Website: ulta-beauty
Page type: store-pickup
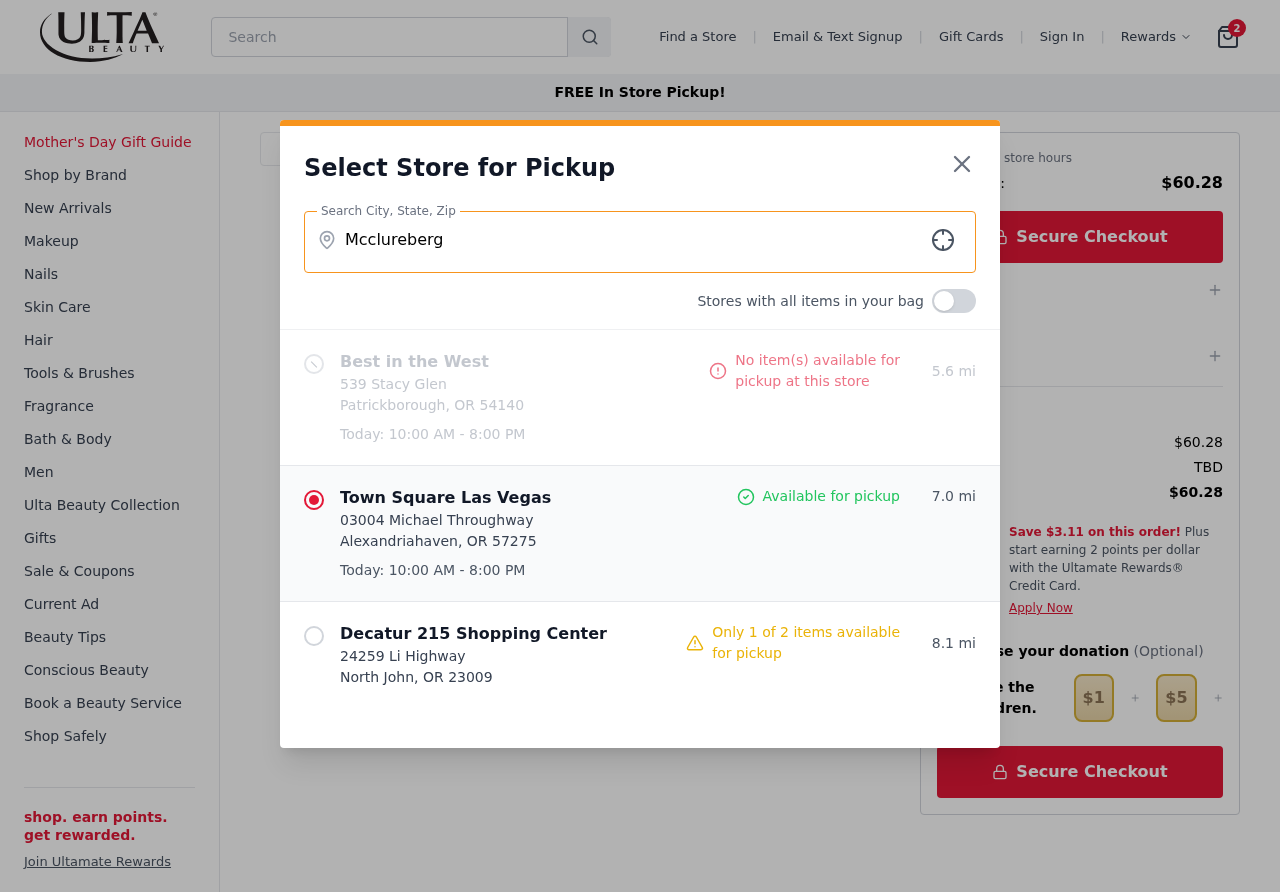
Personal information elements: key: PII_CITY
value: Mcclureberg
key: PII_LOCATION1_CITY_STATE_ZIP
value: Patrickborough, OR 54140
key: PII_LOCATION1_NAME
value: Best in the West
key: PII_LOCATION1_STREET
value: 539 Stacy Glen
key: PII_LOCATION2_CITY_STATE_ZIP
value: Alexandriahaven, OR 57275
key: PII_LOCATION2_NAME
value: Town Square Las Vegas
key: PII_LOCATION2_STREET
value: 03004 Michael Throughway
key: PII_LOCATION3_CITY_STATE_ZIP
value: North John, OR 23009
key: PII_LOCATION3_NAME
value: Decatur 215 Shopping Center
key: PII_LOCATION3_STREET
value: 24259 Li Highway
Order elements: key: ORDER_NUM_ITEMS
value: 2
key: ORDER_TOTAL
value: $60.28
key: ORDER_SUBTOTAL
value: $60.28
Search elements: key: HEADER_SEARCH
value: Search
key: SEARCH_STORE_LOCATION
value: Mcclureberg